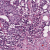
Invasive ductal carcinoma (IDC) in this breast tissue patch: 1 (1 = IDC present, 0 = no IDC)